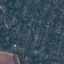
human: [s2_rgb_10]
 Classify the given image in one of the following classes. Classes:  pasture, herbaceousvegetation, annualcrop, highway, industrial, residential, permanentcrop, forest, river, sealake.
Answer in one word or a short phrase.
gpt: Residential